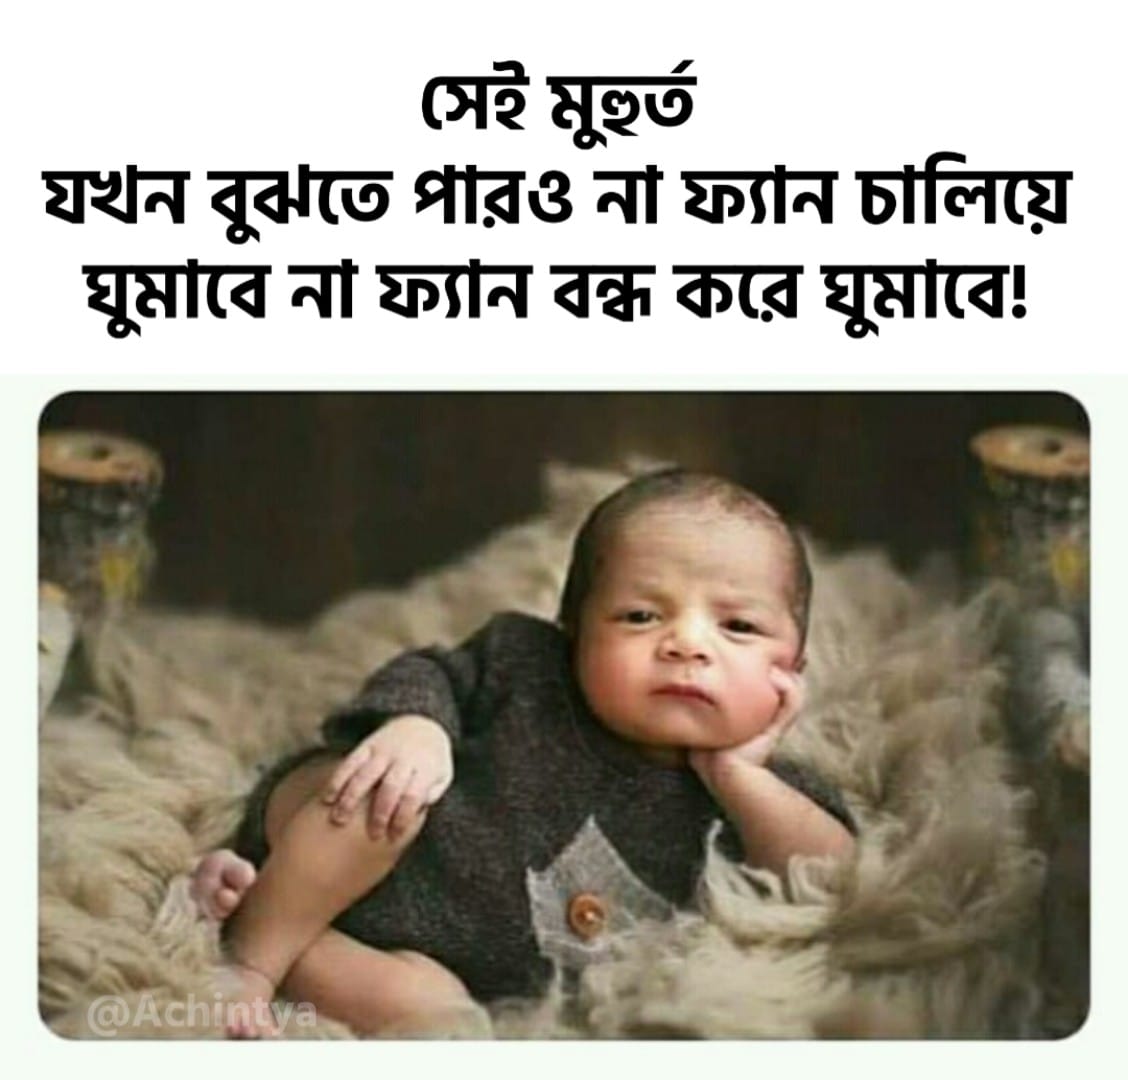
Caption: সেই মুহুর্ত যখন বুঝতে পারও না ফ্যান চালিয়ে ঘুমাবে না ফ্যান বন্ধ করে ঘুমাবে !
Label: non-hate